Question: This might be easy but I don't have enough experience with mysql, I have four tables:
- - - -
I want to select from these four tables the following:
- - - -
so I want my query to display each employee user name, number of granted user privileges and number of pages created by the user
my tables structure goes as follows:
'''
CREATE TABLE IF NOT EXISTS 'employee' (
'ID' int(11) NOT NULL,
'EMP_ENG_NAME_P1' varchar(15) DEFAULT NULL,
'EMP_ENG_NAME_P2' varchar(15) DEFAULT NULL,)
ALTER TABLE 'employee'ADD PRIMARY KEY ('ID');
CREATE TABLE IF NOT EXISTS 'users' (
'ID' int(11) NOT NULL,
'USER_ID' varchar(30) DEFAULT NULL,
'USER_EMP' int(11) DEFAULT NULL,)
ALTER TABLE 'users'ADD PRIMARY KEY ('ID'),
ADD UNIQUE KEY 'USER_ID' ('USER_ID'),
ADD KEY 'users_ibfk_1' ('USER_EMP');
CREATE TABLE IF NOT EXISTS 'privileg' (
'ID' int(11) NOT NULL,
'USER_ID' int(11) DEFAULT NULL,
'PAGE_ID' int(11) DEFAULT NULL,)
ALTER TABLE 'privileg'ADD PRIMARY KEY ('ID');
ALTER TABLE 'privileg' ADD CONSTRAINT 'privileg_ibfk_2'
FOREIGN KEY ('USER_ID') REFERENCES 'users' ('ID')
ON DELETE CASCADE ON UPDATE CASCADE;
CREATE TABLE IF NOT EXISTS 'pages' (
'ID' int(11) NOT NULL,
'userCreatorID' int(11) DEFAULT NULL,
'PAGE_ENG_DESC' varchar(100) DEFAULT NULL,)
'''
I was able to construct two queries that display the the same result seperated once with the privilege count for each user and once with the page count for each user
first query:
'''
select employee.EMP_ENG_NAME_P1, employee.EMP_ENG_NAME_P2, users.USER_ID, COUNT(privileg.ID)
from employee
INNER JOIN users on users.USER_EMP = employee.EMP_ID
INNER JOIN privileg on users.ID= privileg.USER_ID
GROUP BY users.ID
'''
second query:
'''
select employee.EMP_ENG_NAME_P1, employee.EMP_ENG_NAME_P2, users.USER_ID, users.ID, COUNT(pages.ID)
from employee
INNER JOIN users on users.USER_EMP = employee.EMP_ID
INNER JOIN pages on users.ID = pages.userCreatorID
GROUP BY users.ID
'''
What I need now is to combine them together,like the following image

I use the following query:
'''
select employee.EMP_ENG_NAME_P1,employee.EMP_ENG_NAME_P2, users.USER_ID, users.ID, COUNT(pages.ID), COUNT(privileg.ID)
from employee
INNER JOIN users on users.USER_EMP=employee.EMP_ID
INNER JOIN privileg on users.ID= privileg.USER_ID
INNER JOIN pages on users.ID= pages.userCreatorID
GROUP BY users.ID
'''
but the count result is not correct, it is multiplied
any ideas?
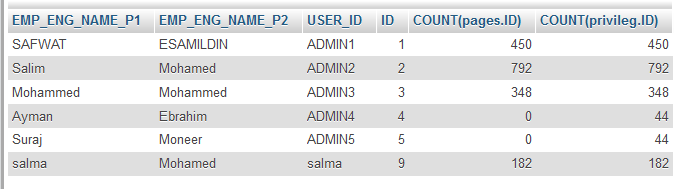
Answer: try it-
'''
SELECT emp.EMP_ENG_NAME_P1, emp.EMP_ENG_NAME_P2, usr.USER_ID, COUNT(DISTINCT prv.ID), COUNT(DISTINCT pgs.id)
FROM employee emp
INNER JOIN users usr ON usr.USER_EMP = emp.EMP_ID
INNER JOIN privileg prv ON usr.ID= prv.USER_ID
INNER JOIN pages pgs ON usr.ID= pgs.UserCreatorID
GROUP BY users.ID
'''